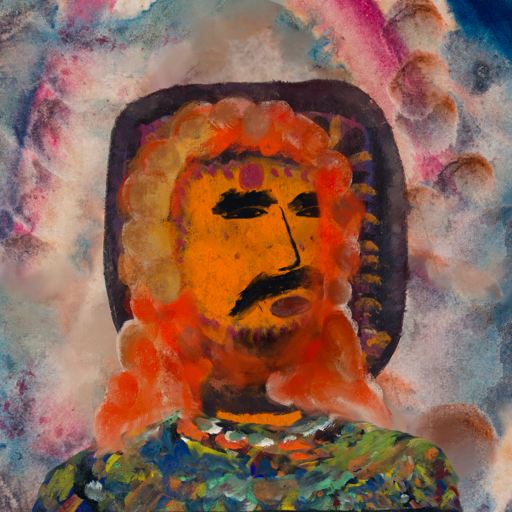
Background: Rupkatha, Head And Neck Side: Doll_w_Hair, Face Side: Mosgoul, Bust: An_Impression, Hair Side: Rupkatha, Head Accessory: Blank, Second Necklace: Blank, Necklace: Blank, Baby: Blank